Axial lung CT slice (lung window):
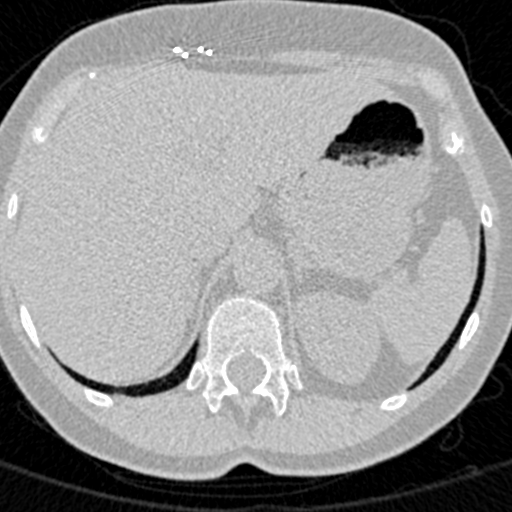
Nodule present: no